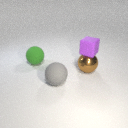
large brown metal sphere below small purple rubber cube